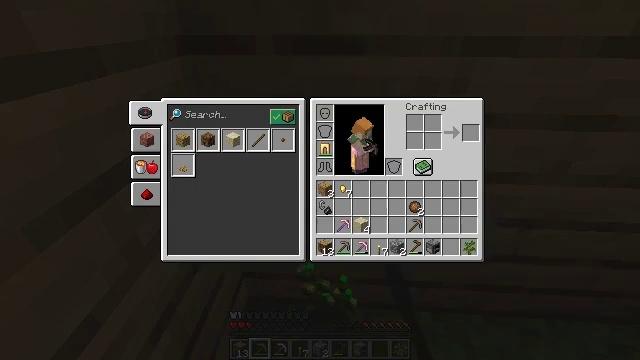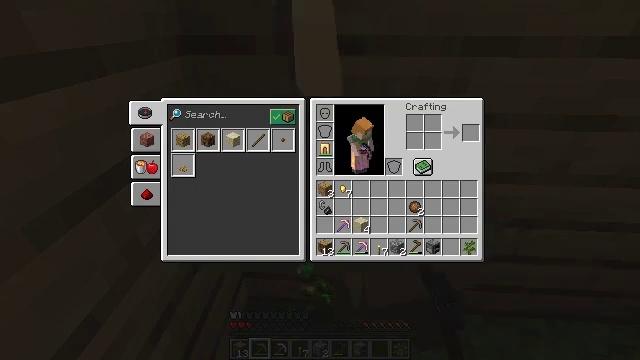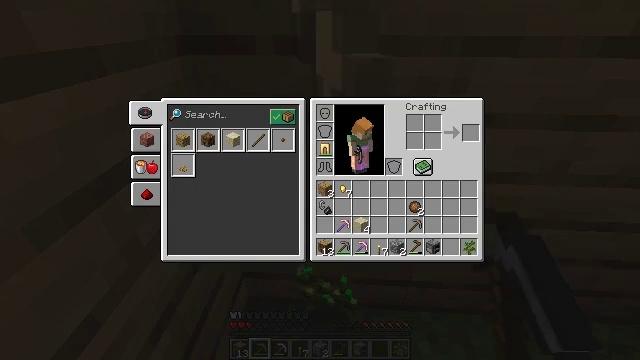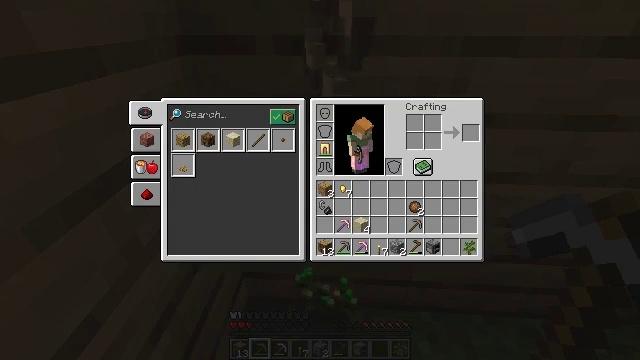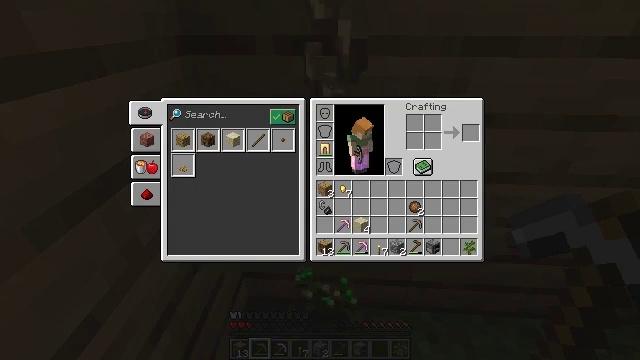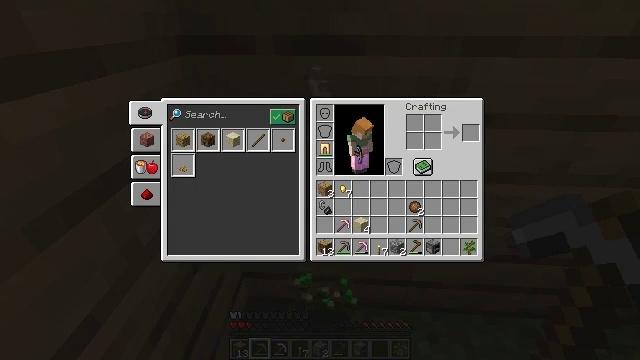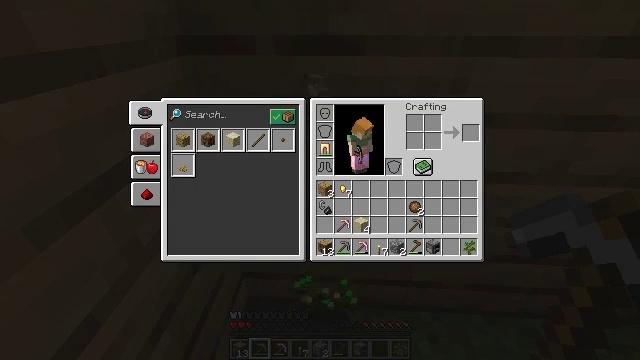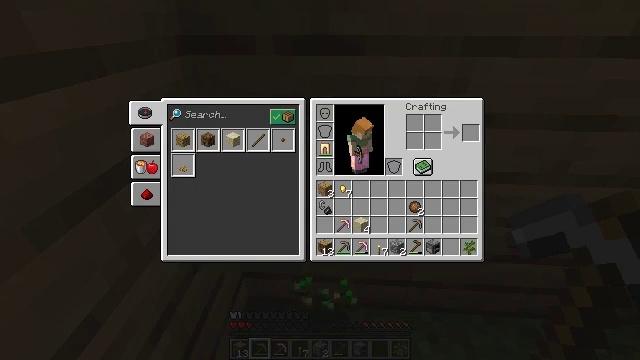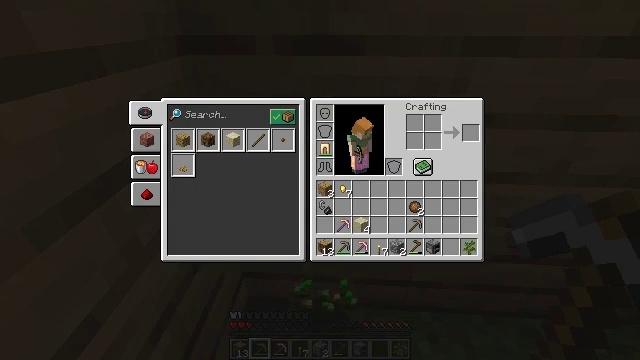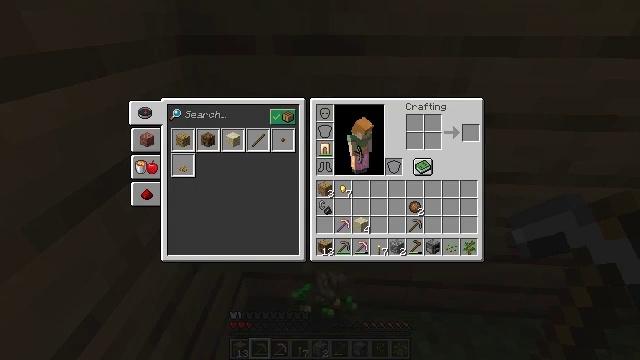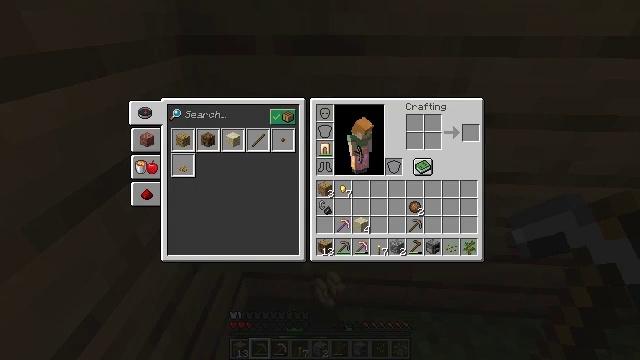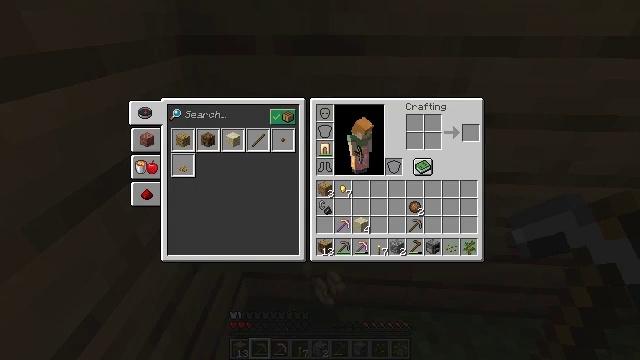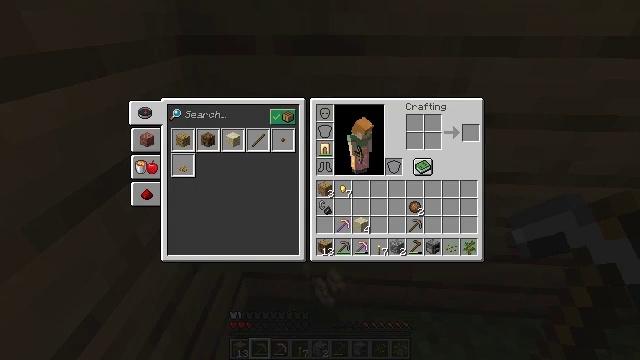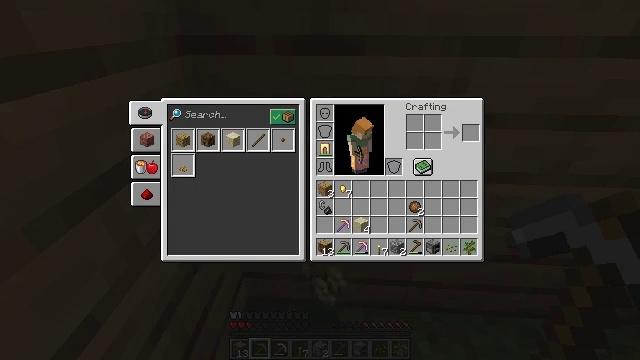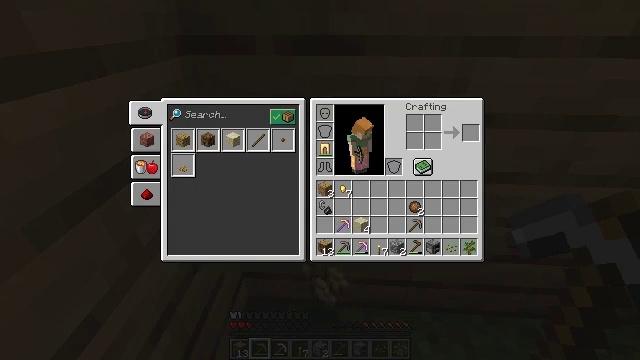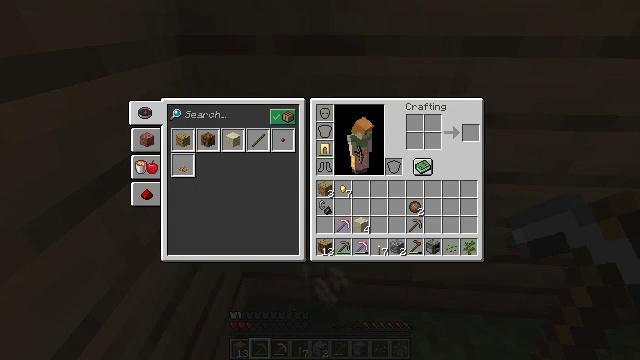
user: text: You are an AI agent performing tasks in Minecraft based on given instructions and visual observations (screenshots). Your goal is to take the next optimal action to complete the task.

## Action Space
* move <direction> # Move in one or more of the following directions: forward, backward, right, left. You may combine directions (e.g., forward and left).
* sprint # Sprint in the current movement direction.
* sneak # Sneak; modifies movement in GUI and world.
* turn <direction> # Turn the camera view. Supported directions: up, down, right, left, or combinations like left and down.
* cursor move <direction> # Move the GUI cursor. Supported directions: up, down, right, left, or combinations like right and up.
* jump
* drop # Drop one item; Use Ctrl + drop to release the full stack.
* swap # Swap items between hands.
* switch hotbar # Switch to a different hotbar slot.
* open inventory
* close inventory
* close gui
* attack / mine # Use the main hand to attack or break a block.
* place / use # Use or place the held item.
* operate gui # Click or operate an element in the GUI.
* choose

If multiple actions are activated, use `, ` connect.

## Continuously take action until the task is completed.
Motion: motion action
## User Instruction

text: Remove an oak sapling from the inventory.
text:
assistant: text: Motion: no_op
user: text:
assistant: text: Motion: no_op
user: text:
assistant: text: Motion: no_op
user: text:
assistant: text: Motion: no_op
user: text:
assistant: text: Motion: move back
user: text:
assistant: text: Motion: move back
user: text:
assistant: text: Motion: move back
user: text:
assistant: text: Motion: move back
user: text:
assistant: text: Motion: move back
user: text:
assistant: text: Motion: move back
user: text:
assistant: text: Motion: move back
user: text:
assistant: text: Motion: move back
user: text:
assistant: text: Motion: move back
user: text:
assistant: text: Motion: move back
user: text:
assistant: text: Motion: move back
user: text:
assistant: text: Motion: move back
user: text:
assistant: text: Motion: move back
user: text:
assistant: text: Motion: move back
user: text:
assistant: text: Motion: move back
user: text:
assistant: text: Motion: move back
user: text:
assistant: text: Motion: move back
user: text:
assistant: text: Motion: move back
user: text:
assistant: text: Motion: move back
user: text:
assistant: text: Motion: no_op
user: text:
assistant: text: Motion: no_op
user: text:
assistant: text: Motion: no_op
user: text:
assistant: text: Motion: no_op
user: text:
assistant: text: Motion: no_op
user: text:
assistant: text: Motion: no_op
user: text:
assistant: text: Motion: no_op